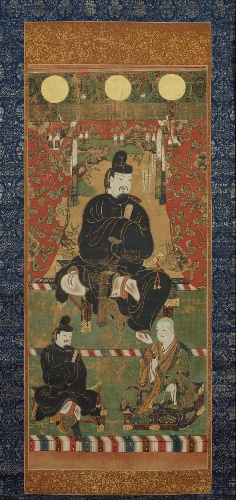
Title: 藤原鎌足像|Fujiwara no Kamatari as a Shinto Deity
Date: after 1350
Object type: Hanging scroll
Classification: Paintings
Medium: Hanging scroll; color on silk
Culture: Japan
Period: Nanbokuchō period (1336–92)
Dimensions: Image: 34 x 15 in. (86.4 x 38.1 cm)
Overall with mounting: 60 x 22 in. (152.4 x 55.9 cm)
Overall with knobs: 60 x 24 in. (152.4 x 61 cm)
Department: Asian Art
Credit line: Purchase, Bequests of Edward C. Moore and Bruce Webster, by exchange, and Gifts of Mrs. George A. Crocker and David Murray, by exchange, 1985
Accession year: 1985
Repository: Metropolitan Museum of Art, New York, NY
Tags: Shintō|Deities|Men